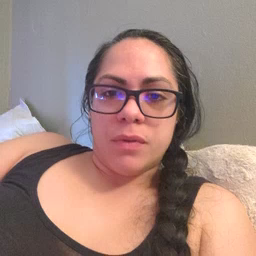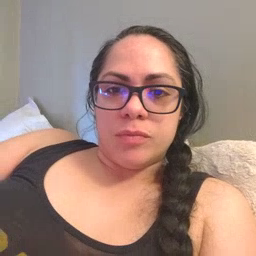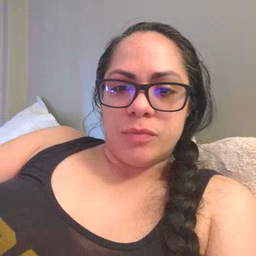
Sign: blue